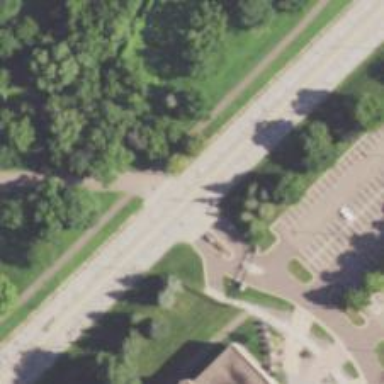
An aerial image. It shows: Tertiary road with sidewalk on the left.